Field crop: maize
Growth stage: 2
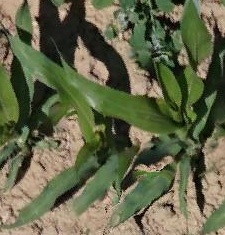
Species: maize